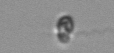
Label: Heterocapsa_rotundata